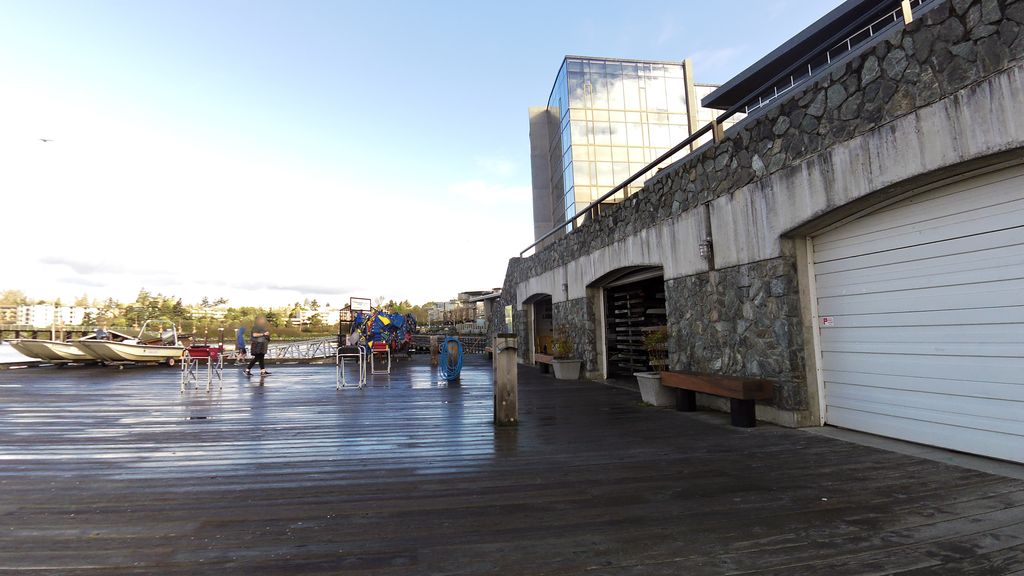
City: victoria